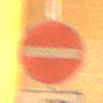
Verkehrszeichen: VerbotDerEinfahrt
Zusatzzeichen unten: MehrspurigeFahrzeugeFrei1
Umgebung: Outdoor, Urban
Tageszeit: Night
Wetter: Clear
Licht: Artificial
Jahreszeit: NotSpecified
Kontrast: HighContrast